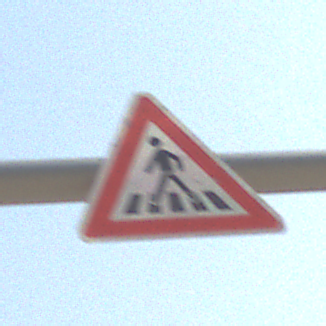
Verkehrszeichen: FussgaengerueberwegRechts
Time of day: MorningAfternoon
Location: Outdoor (Suburban)
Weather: Clear
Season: NotSpecified
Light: Natural